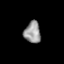
Tissue: prostate
Cell type: B cells
Senescence score: 0.6953
Nuclear area (px): 341
Mean DAPI intensity: 154.264